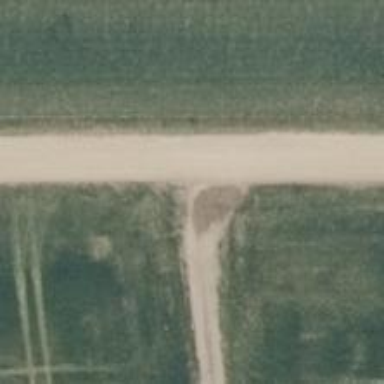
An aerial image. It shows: Unclassified road with pebblestone surface.